Interaction volume radius: 10 \u00c5
Interaction volume height: 25 \u00c5
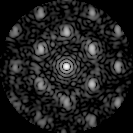
Disorder parameter: 0.4095